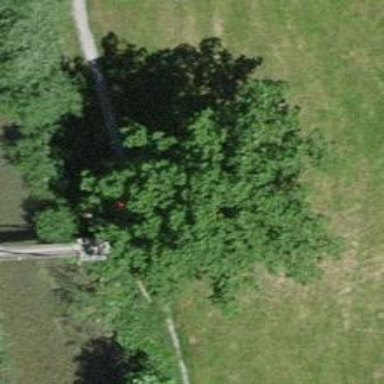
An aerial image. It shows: Bench.